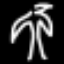
Label: palm tree